Question: Basically I am doing some tests to simulate various window inside a scene. Everything works fine until I try to position better the window that I am drawing inside the scene.
The important code is here:
'''
// camFront = glReadPixels ...
glMatrixMode( GL_MODELVIEW );
glLoadIdentity();
//glRasterPos3f(1.0, 0.5, 0.0); // <-- commented out
// Zooming window
glPixelZoom(0.5, 0.5);
glDrawPixels(500, 250, GL_RGB, GL_UNSIGNED_BYTE, camFront); //> camFront is the buffer of the window
glutSwapBuffers();
'''
Basically when 'glRasterPos3f' is commented out I got my nice window drawn inside my scene:

Now If i try to position that window with 'glRasterPos3f', the window disappears completly from the scene... Any clues?
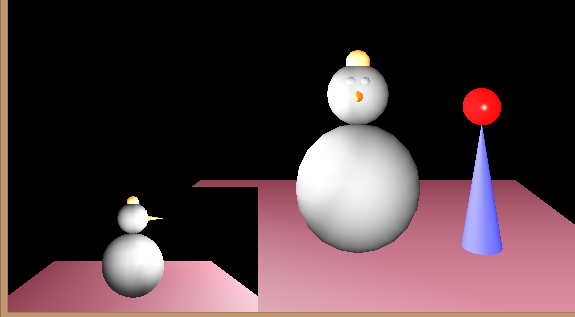
Answer: The cause of this problem is an invalid rasterpos. The raster pos is set after transforming x,y and z just like any other pixel. This includes the clipping stage.
The easy test is to see if when a bright point (or something more visible) is drawn at your x,y and z it appears on the screen.
The coordinate has to be a visible point that is projected onto screen, becoming a 2d coordinate. Try putting the code before the modelview part, maybe then the coordinate will be where you expected.
Because you reset the matrix with glLoadIdentity, the point (1.0, 0.5, 0.0) will be at the right edge of screen - possibly clipped as too far right or too close to camera.
'''
GLboolean valid;
glGetBooleanv(GL_CURRENT_RASTER_POSITION_VALID, &valid);
if(valid == GL_FALSE)
printf("Error");
'''
(The second test is better than drawing something, but won't help tell you where it is being drawn if it is not invalid)